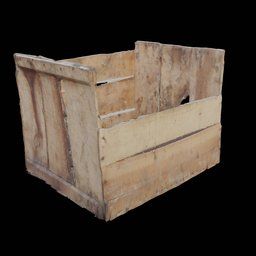
Label: tools